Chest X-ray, PA view. Patient: 42 years old, sex F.
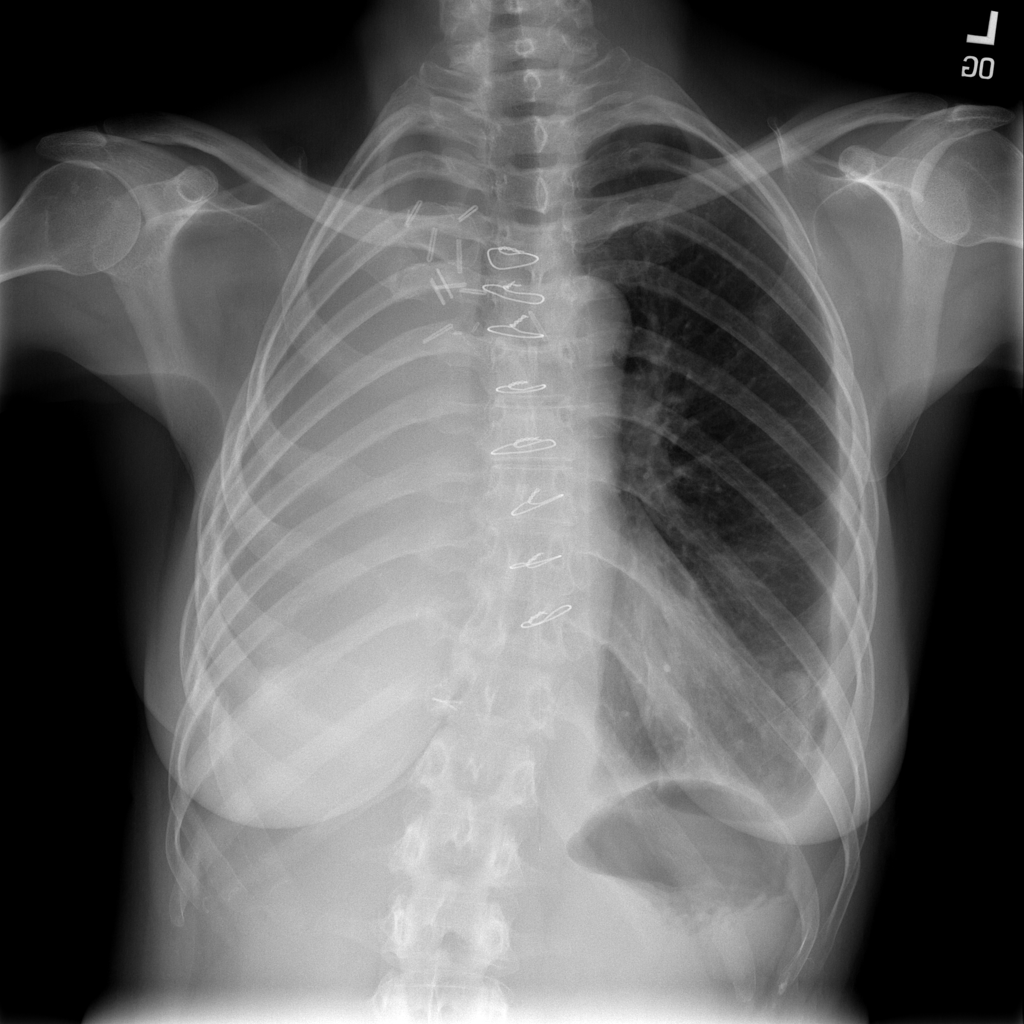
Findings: Effusion, Nodule